Field crop: maize
Growth stage: 2
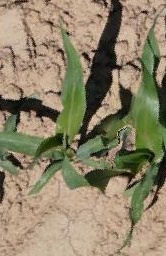
Species: maize